Question: I'm trying to change the background of a Button which is in a listview implementing onClickListener but I'm getting this error:

Here is the code:
'''
convertView = inflater.inflate(R.layout.item_quiz3, null);
holder.textView1 = (TextView) convertView
.findViewById(R.id.textView1);
holder.textViewSim = (TextView) convertView
.findViewById(R.id.Sim);
holder.textViewNao = (TextView) convertView
.findViewById(R.id.Nao);
holder.btnSim = (ImageButton) convertView
.findViewById(R.id.btnSim);
holder.btnNao = (ImageButton) convertView
.findViewById(R.id.btnNao);
holder.btnNao.setOnClickListener(new OnClickListener() {
@Override
public void onClick(View v) {
v.setBackground(R.drawable.rdb_on);
}
};
}
return convertView; }
}
'''
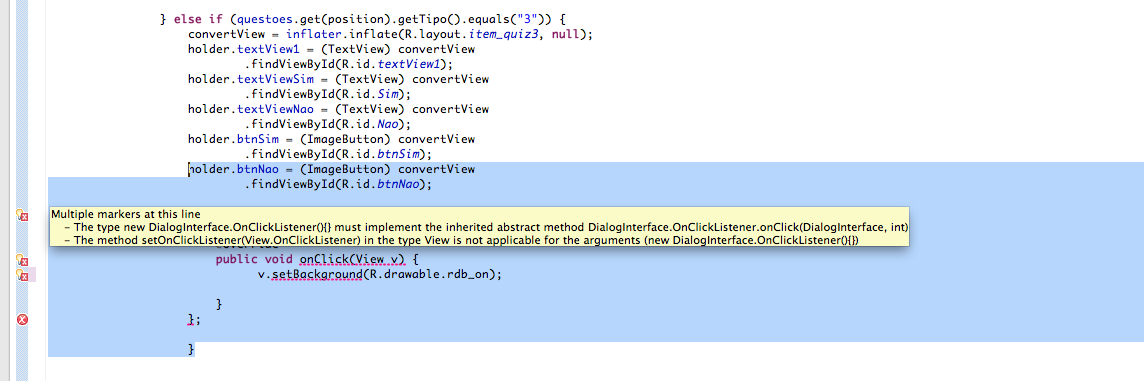
Answer: You have the wrong importation.
Use :
'''
holder.btnNao.setOnClickListener(new View.OnClickListener() {
@Override
public void onClick(View v) {
v.setBackground(R.drawable.rdb_on);
}
};
'''
Or delete the DialogInterface import